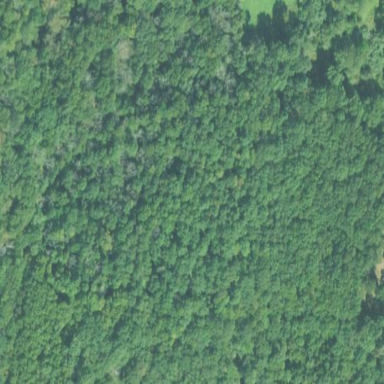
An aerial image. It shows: Woodland with needle-leaved trees.